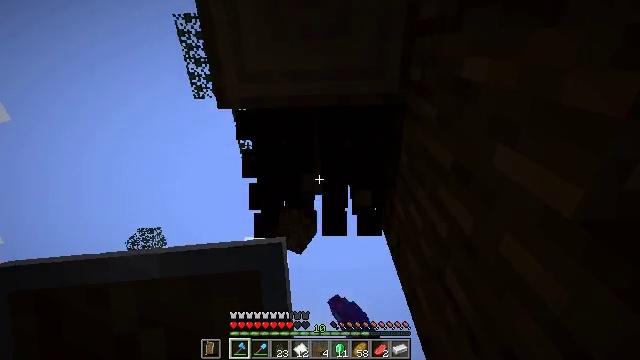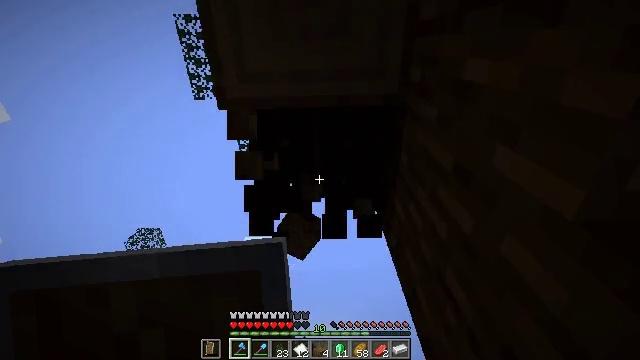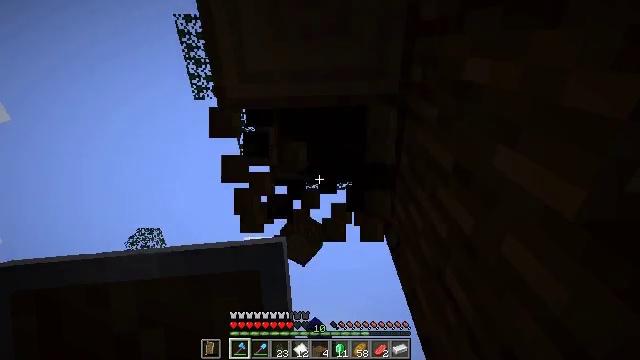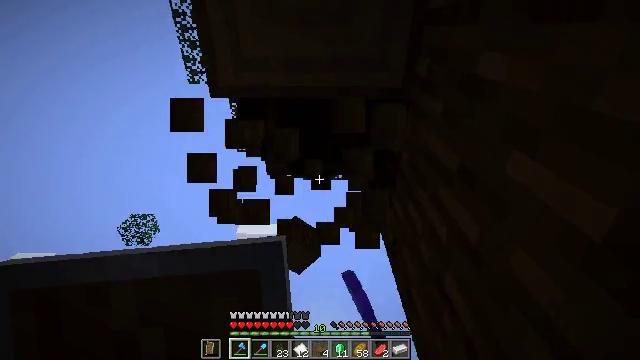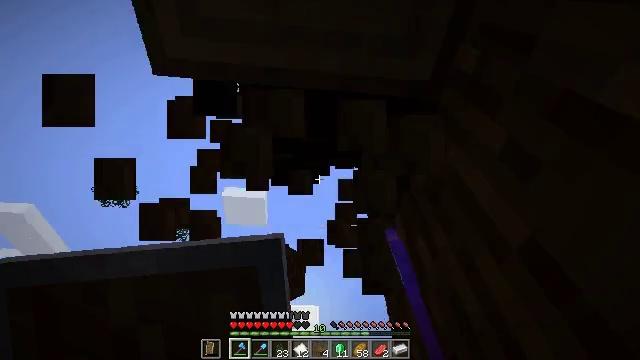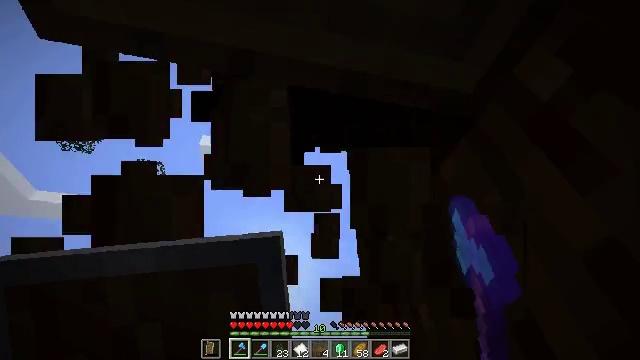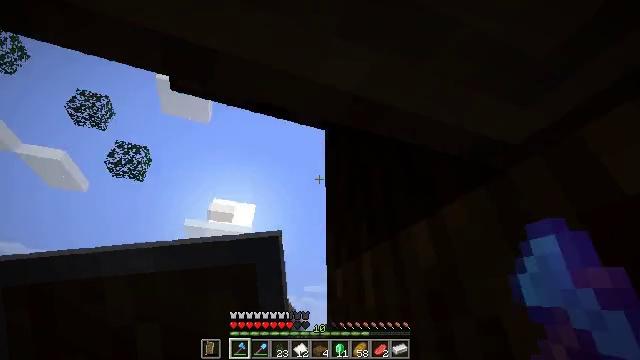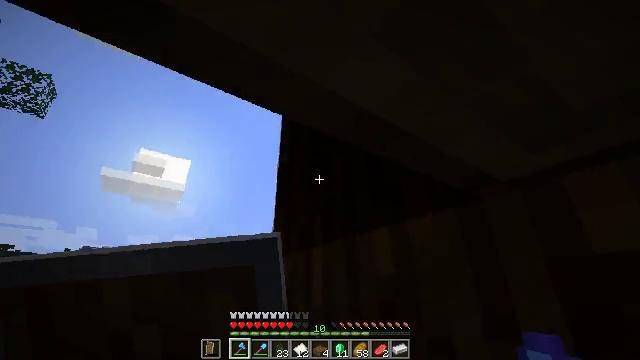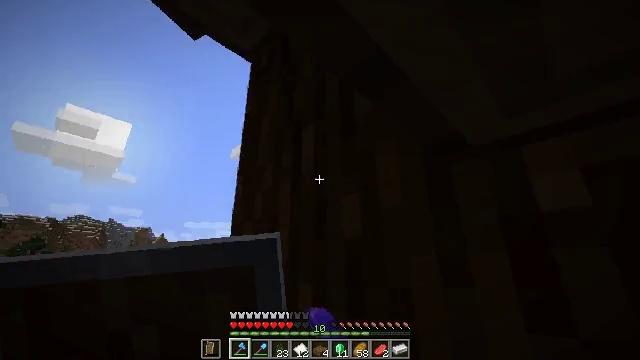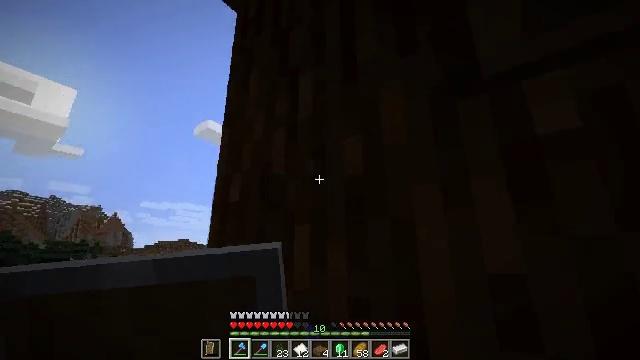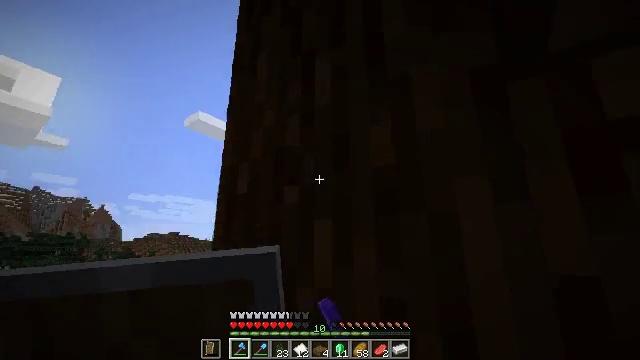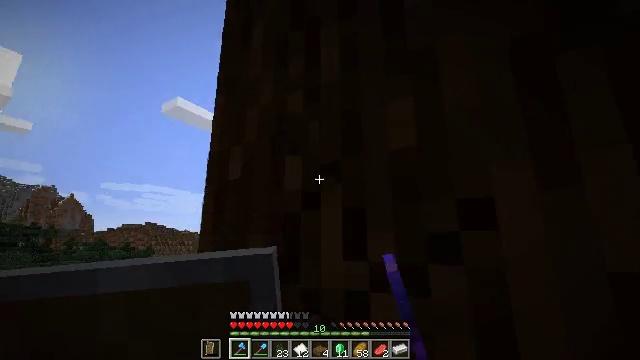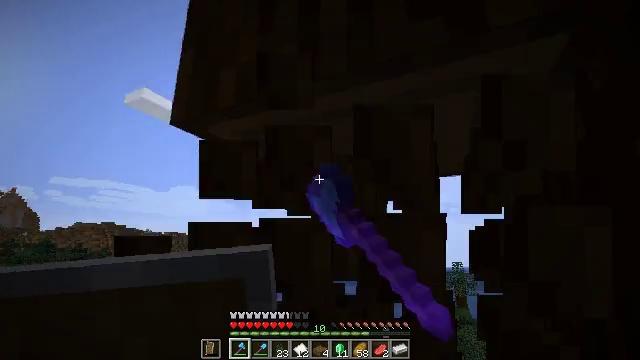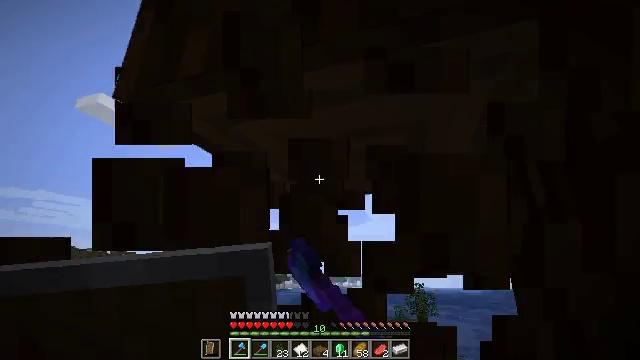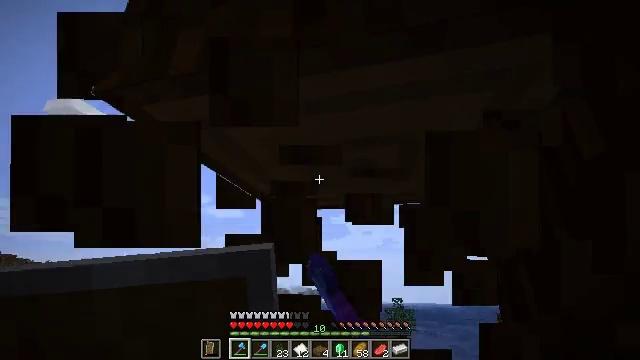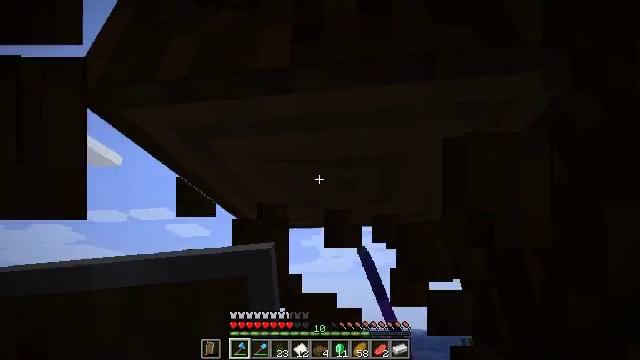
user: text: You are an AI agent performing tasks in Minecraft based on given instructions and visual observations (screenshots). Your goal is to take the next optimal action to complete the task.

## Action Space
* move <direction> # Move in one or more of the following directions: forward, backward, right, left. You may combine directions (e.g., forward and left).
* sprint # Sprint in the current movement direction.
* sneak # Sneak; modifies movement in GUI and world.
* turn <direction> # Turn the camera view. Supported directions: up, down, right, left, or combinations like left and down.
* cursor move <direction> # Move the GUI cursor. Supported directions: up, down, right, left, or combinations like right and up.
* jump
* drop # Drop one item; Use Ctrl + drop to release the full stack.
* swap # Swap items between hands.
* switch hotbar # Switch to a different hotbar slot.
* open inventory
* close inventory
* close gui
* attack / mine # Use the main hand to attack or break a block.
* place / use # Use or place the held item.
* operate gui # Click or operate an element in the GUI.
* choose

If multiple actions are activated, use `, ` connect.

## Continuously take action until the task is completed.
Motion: motion action
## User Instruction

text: Mine the spruce log from the forest.
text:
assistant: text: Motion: move forward, attack / mine
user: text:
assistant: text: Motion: move forward, attack / mine
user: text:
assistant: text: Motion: move forward, turn right and down, attack / mine, jump
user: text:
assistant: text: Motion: move forward and move left, turn right and down, attack / mine, jump
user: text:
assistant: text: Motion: move forward and move left, turn right and down, attack / mine, jump
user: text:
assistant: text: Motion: move forward and move left, turn right and down, attack / mine, jump
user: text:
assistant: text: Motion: move forward and move left, turn right and down, attack / mine, jump
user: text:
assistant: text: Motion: move forward and move left, turn right and down, attack / mine
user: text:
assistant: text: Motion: move forward and move left, turn right and down, attack / mine
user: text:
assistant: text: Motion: move forward and move left, turn right and down, attack / mine
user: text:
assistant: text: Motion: move forward, turn right and down, attack / mine
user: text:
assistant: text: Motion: move forward, turn right, attack / mine
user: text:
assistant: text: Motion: turn right and up, attack / mine
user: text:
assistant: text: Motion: turn right and up, attack / mine
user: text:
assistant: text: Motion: move forward, turn right and up, attack / mine
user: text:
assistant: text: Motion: turn right and up, attack / mine
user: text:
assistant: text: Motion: turn right and up, attack / mine
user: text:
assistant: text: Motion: turn up, attack / mine
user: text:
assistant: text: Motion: turn up, attack / mine
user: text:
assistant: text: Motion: turn right and up, attack / mine
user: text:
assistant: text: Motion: turn left and up, attack / mine
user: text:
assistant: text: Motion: attack / mine
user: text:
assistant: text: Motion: attack / mine
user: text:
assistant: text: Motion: attack / mine
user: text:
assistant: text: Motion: attack / mine
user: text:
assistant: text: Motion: turn right and up, attack / mine
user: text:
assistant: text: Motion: turn up, attack / mine
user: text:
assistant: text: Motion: turn right and up, attack / mine
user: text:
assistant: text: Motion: attack / mine
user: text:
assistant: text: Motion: move forward, turn down, attack / mine, jump